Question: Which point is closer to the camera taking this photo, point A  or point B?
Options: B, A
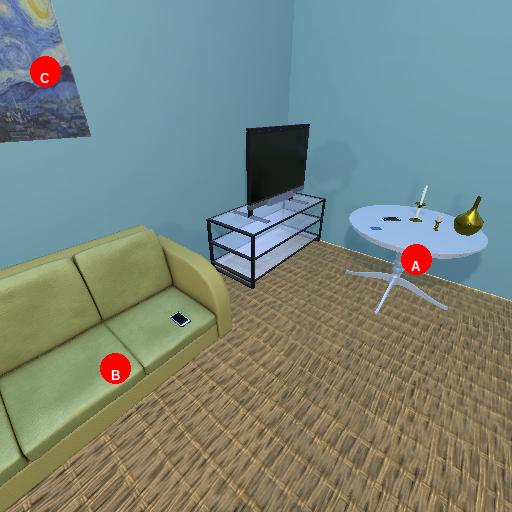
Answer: B